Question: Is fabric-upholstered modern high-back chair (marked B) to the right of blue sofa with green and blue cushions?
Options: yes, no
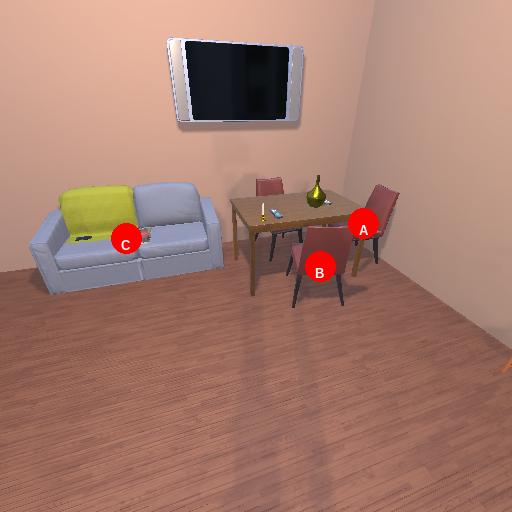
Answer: yes